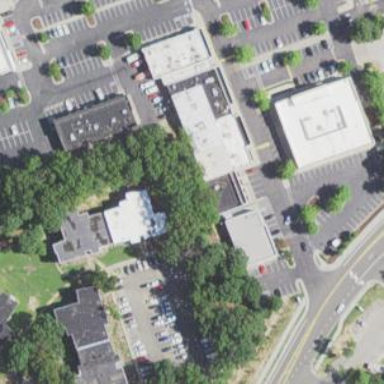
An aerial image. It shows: Commercial building.